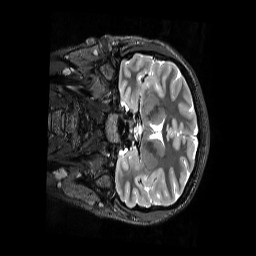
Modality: T2w
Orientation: coronal
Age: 24
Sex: female
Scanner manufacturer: siemens
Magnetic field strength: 3 T
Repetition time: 3.2 s
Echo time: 0.728 s